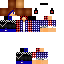
A male human skin with medium skin, wearing brown long hair dressed in a blue hoodie and blue pants, featuring a closed mouth.